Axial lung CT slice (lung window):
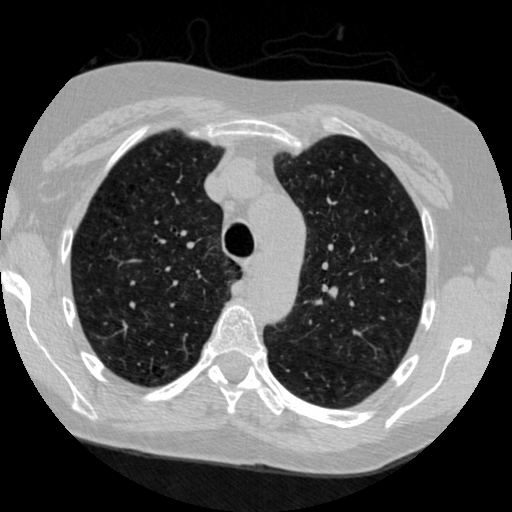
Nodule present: no